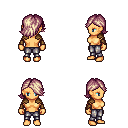
a pixel art fantasy rpg character, female body template, human, tanned skin, leather shoulder armor, metal pants, white blonde swoop hairstyle, cloth bracers, four views (front, back, left, right), 2x2 character sprite sheet, small pixel art, hard edges, no anti-aliasing